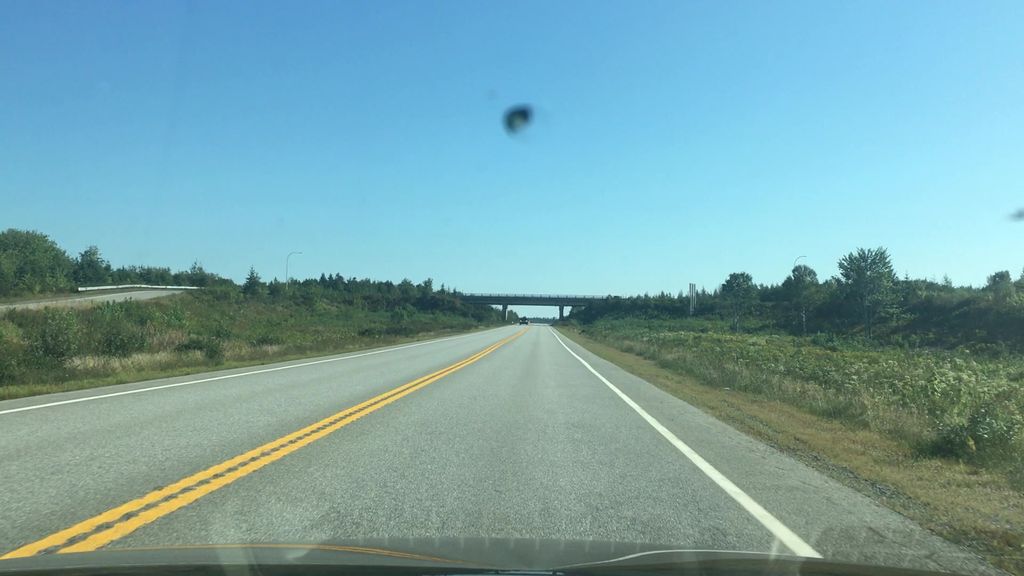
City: halifax